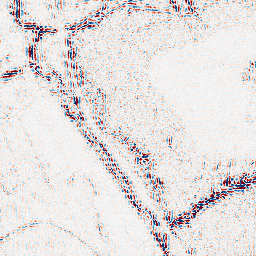
Category: wavelet
Decomposition family: wavelet_dwt
Decomposition parameters: wavelet: db4
level: 2
Upsampling method: fft_zeropad
Upsampling parameters: scale: 4
Upsampling scale: 4